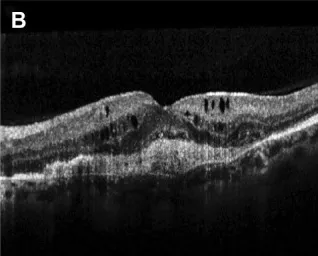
Outcomes at 13 months after ranibizumab treatment (B) OCT scan at that point demonstrates subfoveal hyper-reflective tissue associated with CNV and subretinal fibrosis between Bruch's membrane and the retinal pigment epithelium. Intraretinal fluid and cysts and a subtle accumulation of subretinal fluid are also noted. The CFT is 426 mum.
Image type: ophthalmic_imaging (oct)